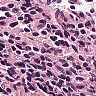
Metastatic tissue present: no